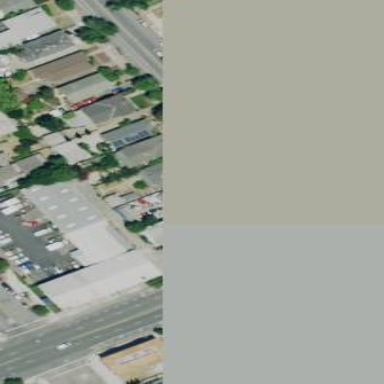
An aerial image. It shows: Commercial area.